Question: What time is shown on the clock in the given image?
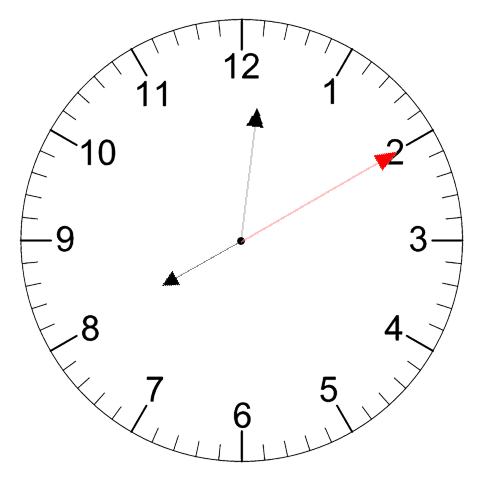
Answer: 08:01:10